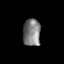
Tissue: lung
Cell type: T cells
Senescence score: 0.2002
Nuclear area (px): 467
Mean DAPI intensity: 126.869